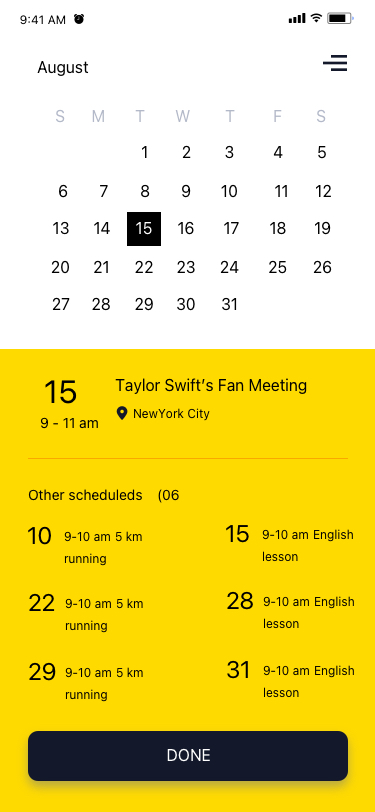
Text in this UI design:
9:41 AM
August
S
6
13
20
27
M
7
14
21
28
T
1
8
15
22
29
W
2
9
16
23
30
T
3
10
17
24
31
F
4
11
18
25
S
5
12
19
26
NewYork City
15
9 - 11 am
(06)
Taylor Swift’s Fan Meeting
Other scheduleds
10
9-10 am
5 km
running
22
9-10 am
5 km
running
29
9-10 am
5 km
running
15
9-10 am
English
lesson
28
9-10 am
English
lesson
31
9-10 am
English
lesson
DONE